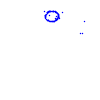
Particle: proton